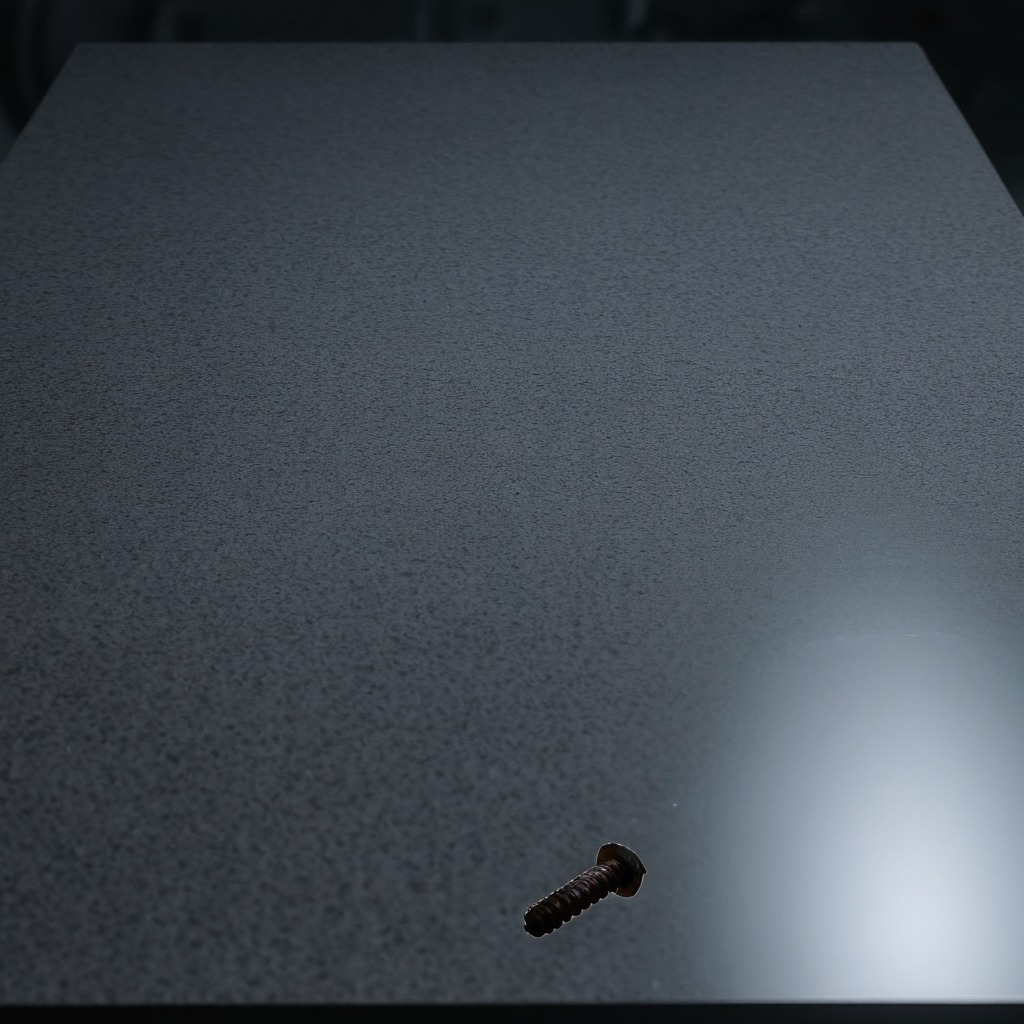
A metal screw is lying on a clean granite table inside a workshop at night.